Interaction volume radius: 5 \u00c5
Interaction volume height: 15 \u00c5
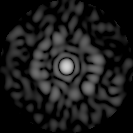
Disorder parameter: 0.8512